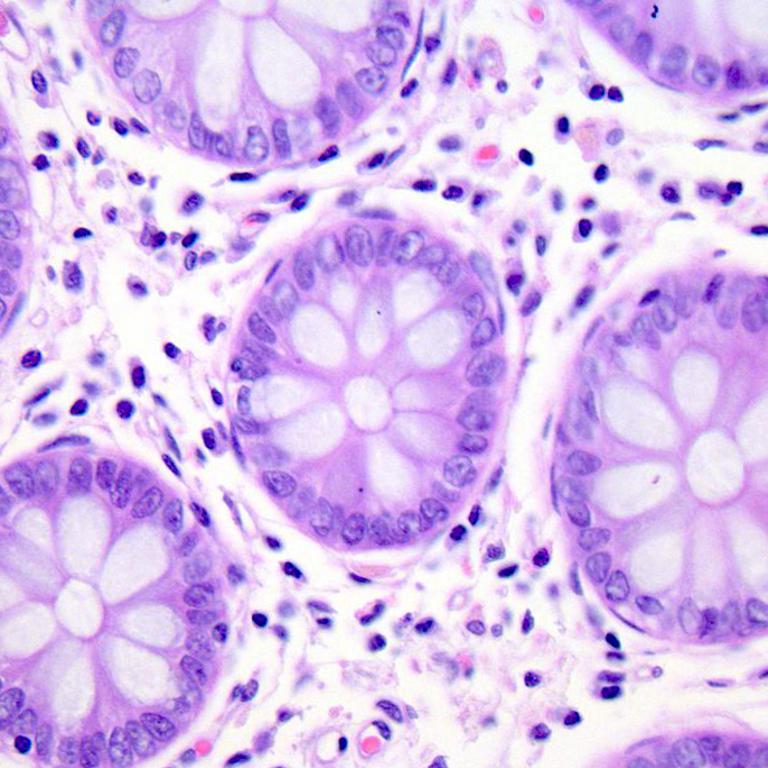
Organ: colon
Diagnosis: benign